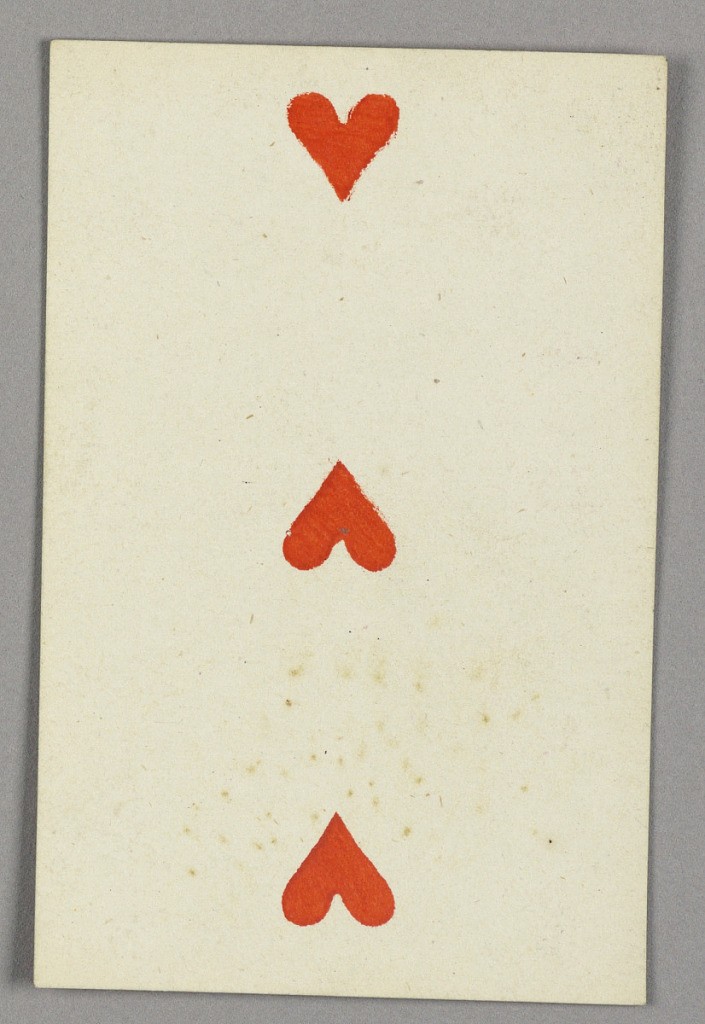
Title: Three of Hearts from Set of "Jeu Imperial–Second Empire–Napoleon III" Playing Cards
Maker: B.P. Grimaud, Paris, France
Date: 1858
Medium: Lithograph on glazed paper
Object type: Playing Card
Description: Three of Hearts from Set of "Jeu Imperial-Second Empire-Napoleon III" Playing Cards.